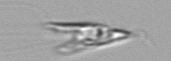
Label: Chrysochromulina_lanceolata